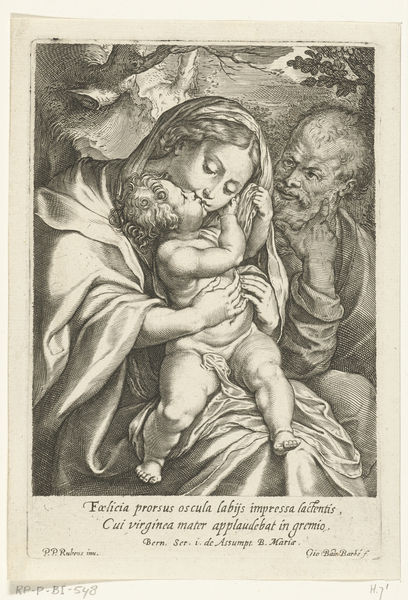
Titel: Maria met Kind en Jozef
Künstler: Jan-Baptist Barbé
Standort: Amsterdam
Institution: Rijksmuseum
Schlagwörter: hands, kiss, robes, white, black, hair, nose, robe, woman, man, naked, nude, tree, lap, child, drapes, eyes, feet, black and white, mother, mouth, scarf, etching, sketch, devil, curls, virgin, love, ancient, arms, family, jesus, italian, engraving, cloth, fingers, christ, baby, maria, joseph, mary, tan, bible, father, son, latin, text, words, knees, fat, brows, toes, satan, nativity, quote, chubby, newborn, virginea, lackengraving, fresk, modonna, mater, kp-p-bi-548